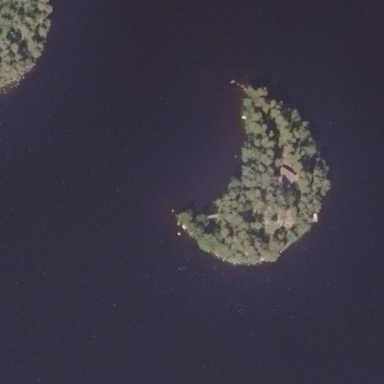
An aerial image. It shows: Island.